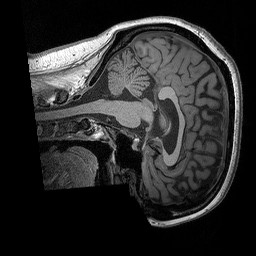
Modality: T1w
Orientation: sagittal
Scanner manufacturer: siemens
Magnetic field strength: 3 T
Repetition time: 2.3 s
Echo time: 0.00298 s